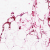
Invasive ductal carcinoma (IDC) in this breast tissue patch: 0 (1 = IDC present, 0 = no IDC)